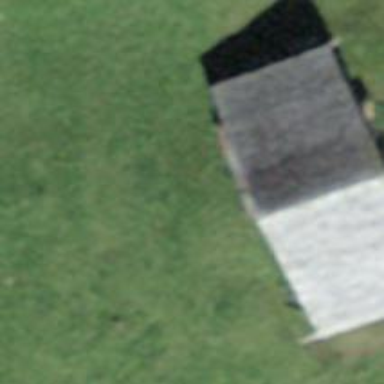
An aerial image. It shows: Rural barn.